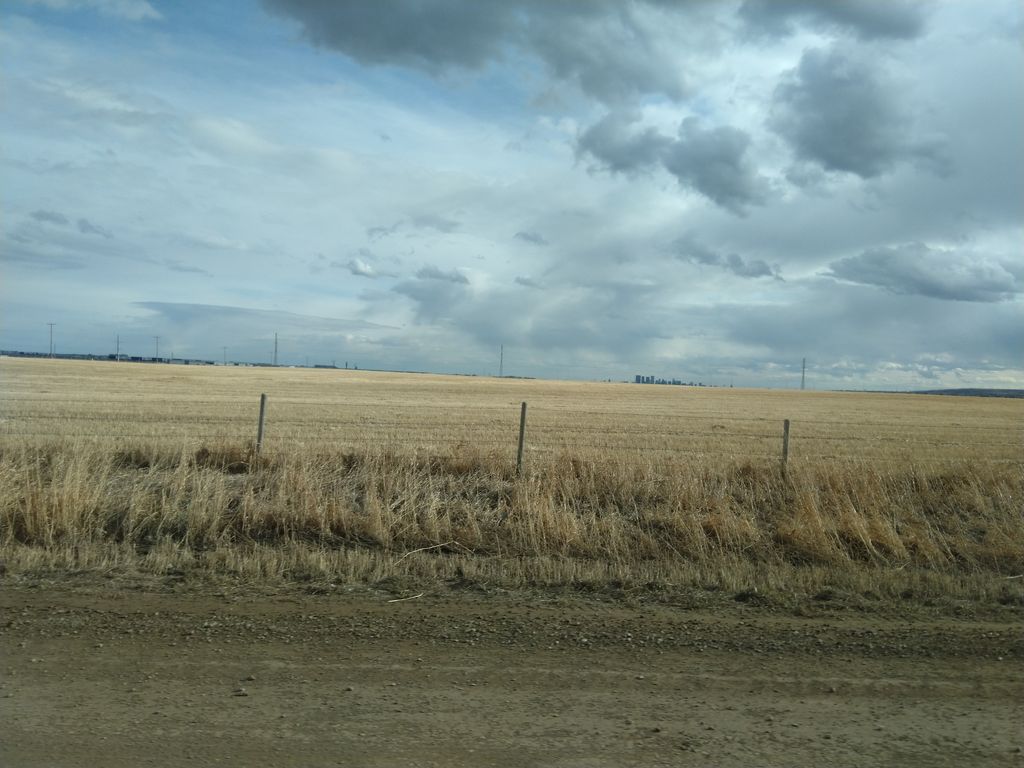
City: calgary